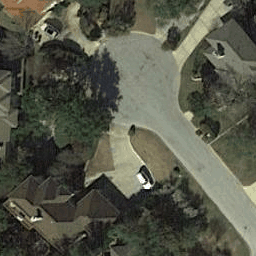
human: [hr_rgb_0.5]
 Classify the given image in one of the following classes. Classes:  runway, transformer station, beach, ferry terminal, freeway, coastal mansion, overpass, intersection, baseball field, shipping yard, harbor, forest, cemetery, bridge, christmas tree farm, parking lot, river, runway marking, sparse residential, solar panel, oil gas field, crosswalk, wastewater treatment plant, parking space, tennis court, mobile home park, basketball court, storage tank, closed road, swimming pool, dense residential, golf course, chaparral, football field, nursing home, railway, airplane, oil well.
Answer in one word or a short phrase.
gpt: closed road